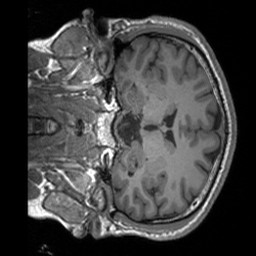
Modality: T1w
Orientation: coronal
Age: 29
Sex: male
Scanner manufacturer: siemens
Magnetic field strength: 3 T
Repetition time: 1.9 s
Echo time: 0.00252 s